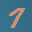
Label: 7